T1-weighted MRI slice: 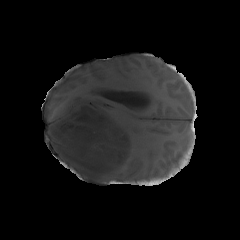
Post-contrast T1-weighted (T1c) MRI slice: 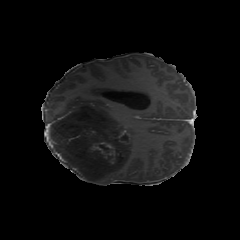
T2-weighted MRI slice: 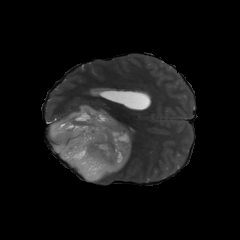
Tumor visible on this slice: yes